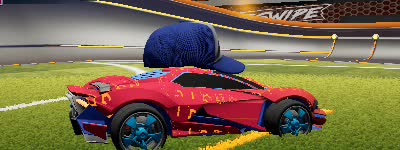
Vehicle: werewolf